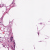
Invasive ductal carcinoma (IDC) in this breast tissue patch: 1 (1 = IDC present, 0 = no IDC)